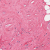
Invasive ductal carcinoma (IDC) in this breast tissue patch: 0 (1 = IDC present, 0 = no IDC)